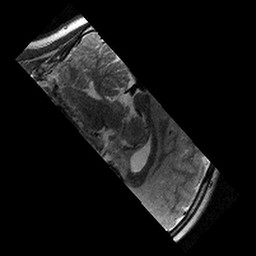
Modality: T2w
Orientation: sagittal
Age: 8
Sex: female
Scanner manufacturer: siemens
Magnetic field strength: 3 T
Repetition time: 9.23 s
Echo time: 0.067 s